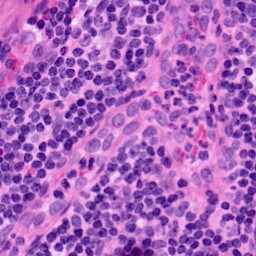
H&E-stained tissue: LymphNode